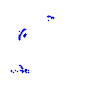
Particle: proton